Question: Something incomprehensible when the code is executed, I don't know how to describe it, but the screenshot shows
Code:
'''
symbols = "ABCDEFGHIJKLMNOPQRSTUVWXYZ1234567890"
@client.event
async def on_message(message):
if message.content.startswith('Kod'):
await message.channel.send(random.choice(symbols) for x in range(6))
'''
Here you can see that the last 6 characters still change, but I do not understand how to remove unnecessary

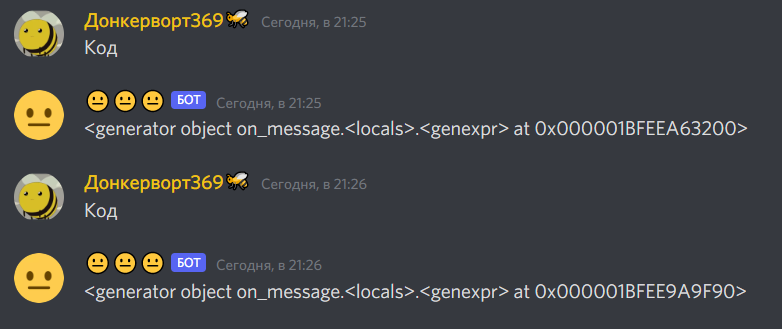
Answer: 'random.choice(symbols) for x in range(6)' is a generator object: it gets evaluated lazily when you iterate over it.
'(random.choice(symbols) for x in range(6))' is a generator too. The parentheses are required if you want to use it in an argument list or similar.
'[random.choice(symbols) for x in range(6)]' is a list.
'list(random.choice(symbols) for x in range(6))' is too.
'tuple(random.choice(symbols) for x in range(6))' is a tuple.
'{random.choice(symbols) for x in range(6)}' is a set.
If you want a string, you need to join the chosen characters into one:
'''.join(random.choice(symbols) for x in range(6))'